Question: In my spreadsheet I need column E to populate with the corresponding value from column A when the values in column C are found in column B.
For instance, in the screenshot below I need E1 to E10 to be populated with the value in A1 because C1 to C10 match B1. And E11 and E12 need to be populated with the value in A2 because C11 and C12 match B2... and so fourth.
How can I do this without using VBA?

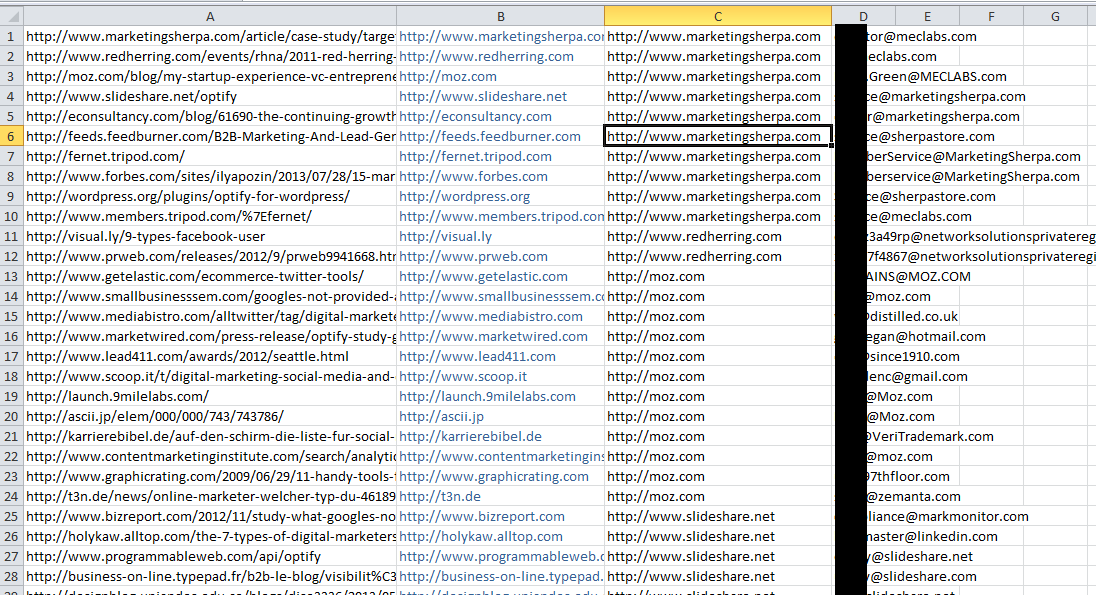
Answer: Use this one in 'E1' and drag it down:
'''
=IFERROR(INDEX(A:A,MATCH(C1,B:B,0)),"NOT Found")
'''